Interaction volume radius: 5 \u00c5
Interaction volume height: 20 \u00c5
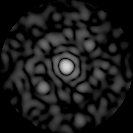
Disorder parameter: 0.8555